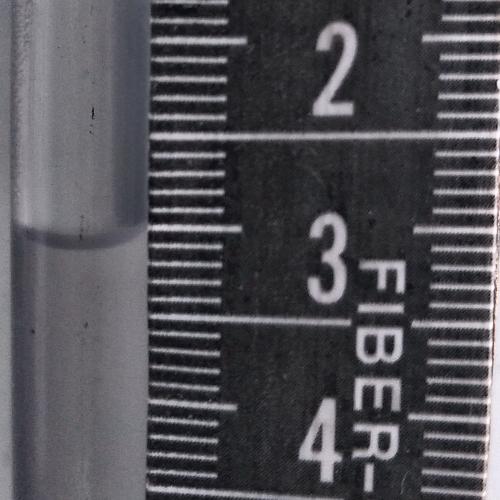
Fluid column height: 3.1 cm